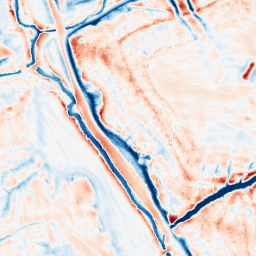
Category: edge_preserving
Decomposition family: bilateral
Decomposition parameters: d: 21
sigma_color: 25
sigma_space: 100
Upsampling method: sinc_hamming
Upsampling parameters: scale: 4
kernel_size: 16
Upsampling scale: 4